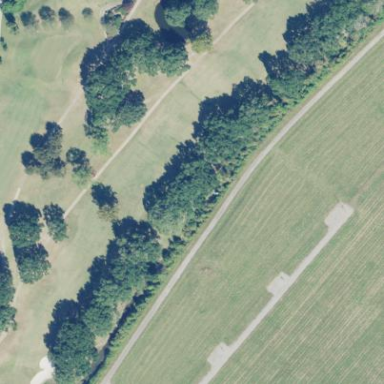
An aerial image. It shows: Scenic golf fairway.